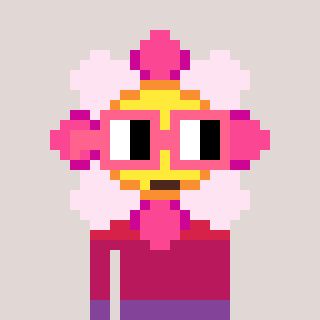
a pixel art character with square pink glasses, a flower-shaped head and a gunk-colored body on a warm background